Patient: sex M, age 42
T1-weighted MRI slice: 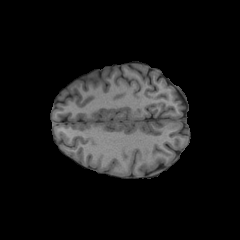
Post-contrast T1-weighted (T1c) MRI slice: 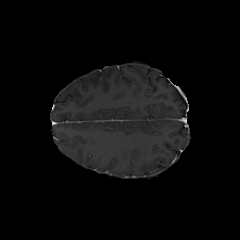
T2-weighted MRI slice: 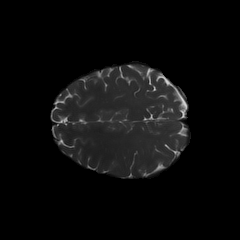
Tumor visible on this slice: no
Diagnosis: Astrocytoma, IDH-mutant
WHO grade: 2